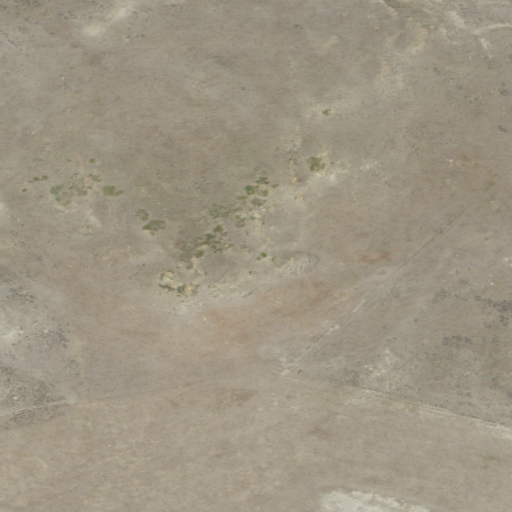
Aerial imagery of mountain in Montana named Thomas Butte containing grassland and shrub